Question: I'm having difficulties in restoring a library(.jar) file to a gradle project in IntelliJ idea. I was using the library() and noticed some bugs in the code.
I've fixed the issues, rebuilt the project() and exported it as a .jar file. I then removed the dependency(the entry in the directory), in project in which I'm using the respective library() "safely" so that it could later be restored.
Afterwards, I added the new version of the library as an external library but noticed that I forgot to export a number of dependencies and now get errors as:
'''
/home/kiara/AppLab/KIARA/kiaragen/src/main/java/org/fiware/kiara/generator/sergen.java
Error:(20, 24) java: package com.eprosima.log does not exist
Error:(33, 32) java: cannot find symbol
symbol: variable ColorMessage
location: class org.fiware.kiara.generator.sergen.TemplateErrorListener
Error:(39, 32) java: cannot find symbol
symbol: variable ColorMessage
location: class org.fiware.kiara.generator.sergen.TemplateErrorListener
/home/kiara/AppLab/KIARA/kiaragen/src/main/java/org/fiware/kiara/generator/idl/grammar/Context.java
Error:(23, 36) java: package com.eprosima.idl.parser.tree does not exist
Error:(24, 36) java: package com.eprosima.idl.parser.tree does not exist
Error:(25, 36) java: package com.eprosima.idl.parser.tree does not exist
Error:(26, 40) java: package com.eprosima.idl.parser.typecode does not exist
Error:(27, 40) java: package com.eprosima.idl.parser.typecode does not exist
Error:(28, 40) java: package com.eprosima.idl.parser.typecode does not exist
Error:(29, 40) java: package com.eprosima.idl.parser.typecode does not exist
Error:(30, 40) java: package com.eprosima.idl.parser.typecode does not exist
Error:(37, 54) java: package com.eprosima.idl.context does not exist
Error:(75, 42) java: cannot find symbol
symbol: class TypeCode
location: class org.fiware.kiara.generator.idl.grammar.Context
Error:(159, 13) java: cannot find symbol
symbol: class Interface
location: class org.fiware.kiara.generator.idl.grammar.Context
'''
Reverting to the old(buggy) library by undoing the deletion(click on --> VCS --> Local History --> Show History, revert) puts back in the directory but does not seem to include it in the build process(I also removed the "new" version of the library which was added as an external library).
The directory now looks like:

The only thing I notice is the blue font of the library name. How may I restore and add the old library to the classpath?
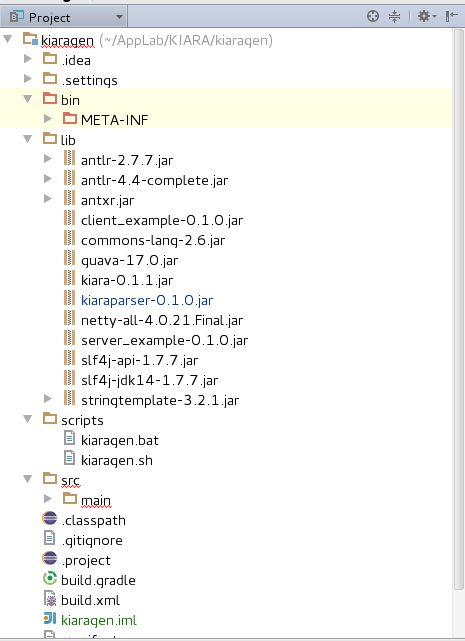
Answer: Apparently, IntelliJ deletes the library from the project, it does not remove it. The revert operation creates an empty file in the with the same name as the library that has been removed.
The issues were caused by a number of differences between the default library used by the project() and its current version.
I have managed to solve the issue by creating a new project from files belonging to both versions of the library using <URL> tool to retrieve the source files of the default library.